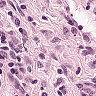
Metastatic tissue present: no